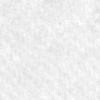
Label: no_change